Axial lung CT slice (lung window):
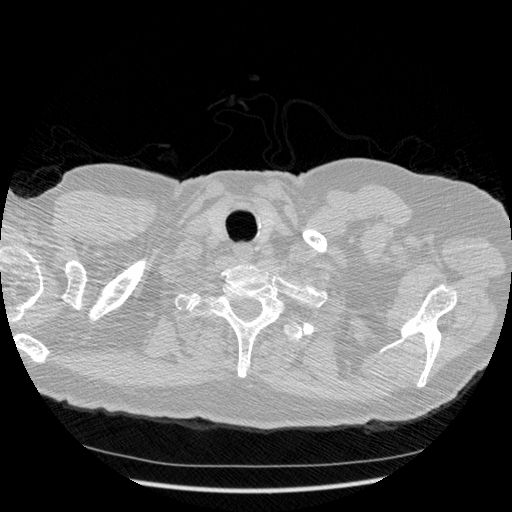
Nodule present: no